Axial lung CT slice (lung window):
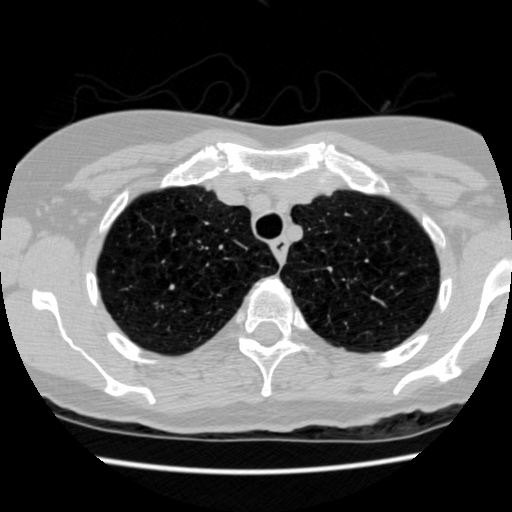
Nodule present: no